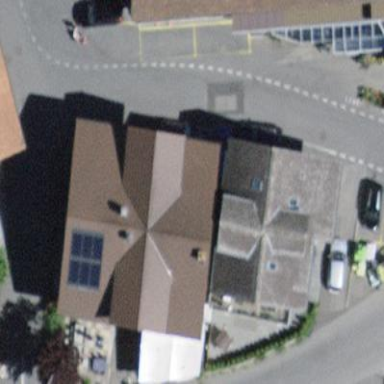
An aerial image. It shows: Building housing restaurant and hotel.